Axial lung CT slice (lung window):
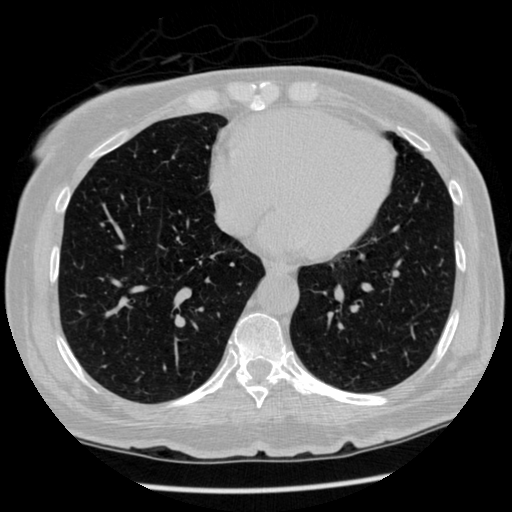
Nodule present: no